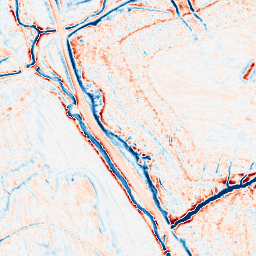
Category: edge_preserving
Decomposition family: anisotropic_diffusion
Decomposition parameters: iterations: 20
kappa: 100
gamma: 0.15
Upsampling method: bicubic
Upsampling parameters: scale: 2
Upsampling scale: 2